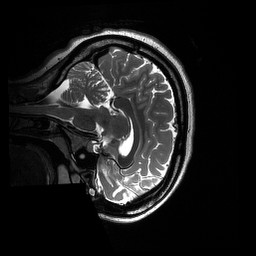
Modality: T2w
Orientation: sagittal
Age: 19
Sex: female